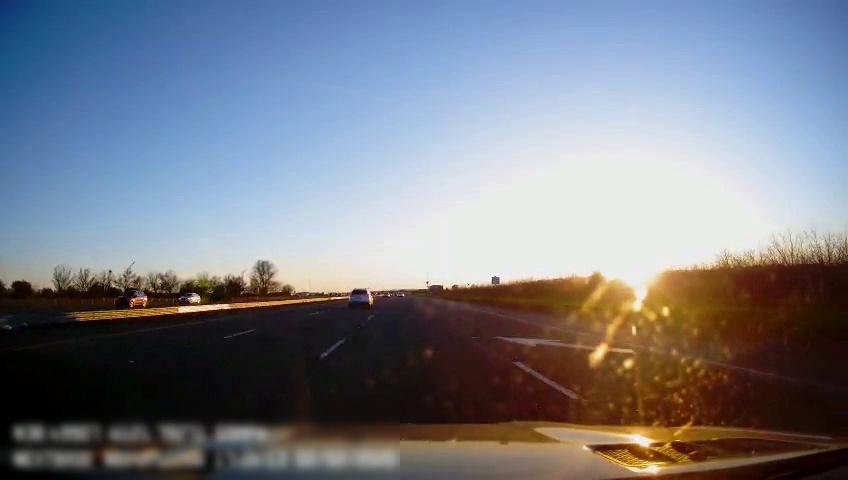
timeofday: Day
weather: Sunny
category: Drivable Space
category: Vehicles | SUV
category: Vehicles | SUV
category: Vehicles | SUV
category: Lanes | Alternate Lane
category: Lanes | Alternate Lane
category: Lanes | Current Lane
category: Lanes | Current Lane
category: Lanes | Alternate Lane